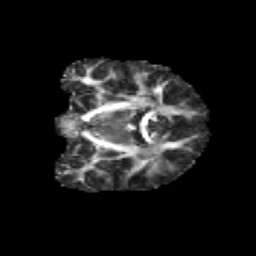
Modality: FA
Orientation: coronal
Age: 11
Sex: male
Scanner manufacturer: siemens
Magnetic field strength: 3 T
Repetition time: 3.8 s
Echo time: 0.07 s